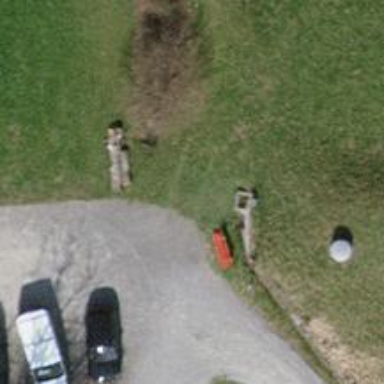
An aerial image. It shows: Red bench.